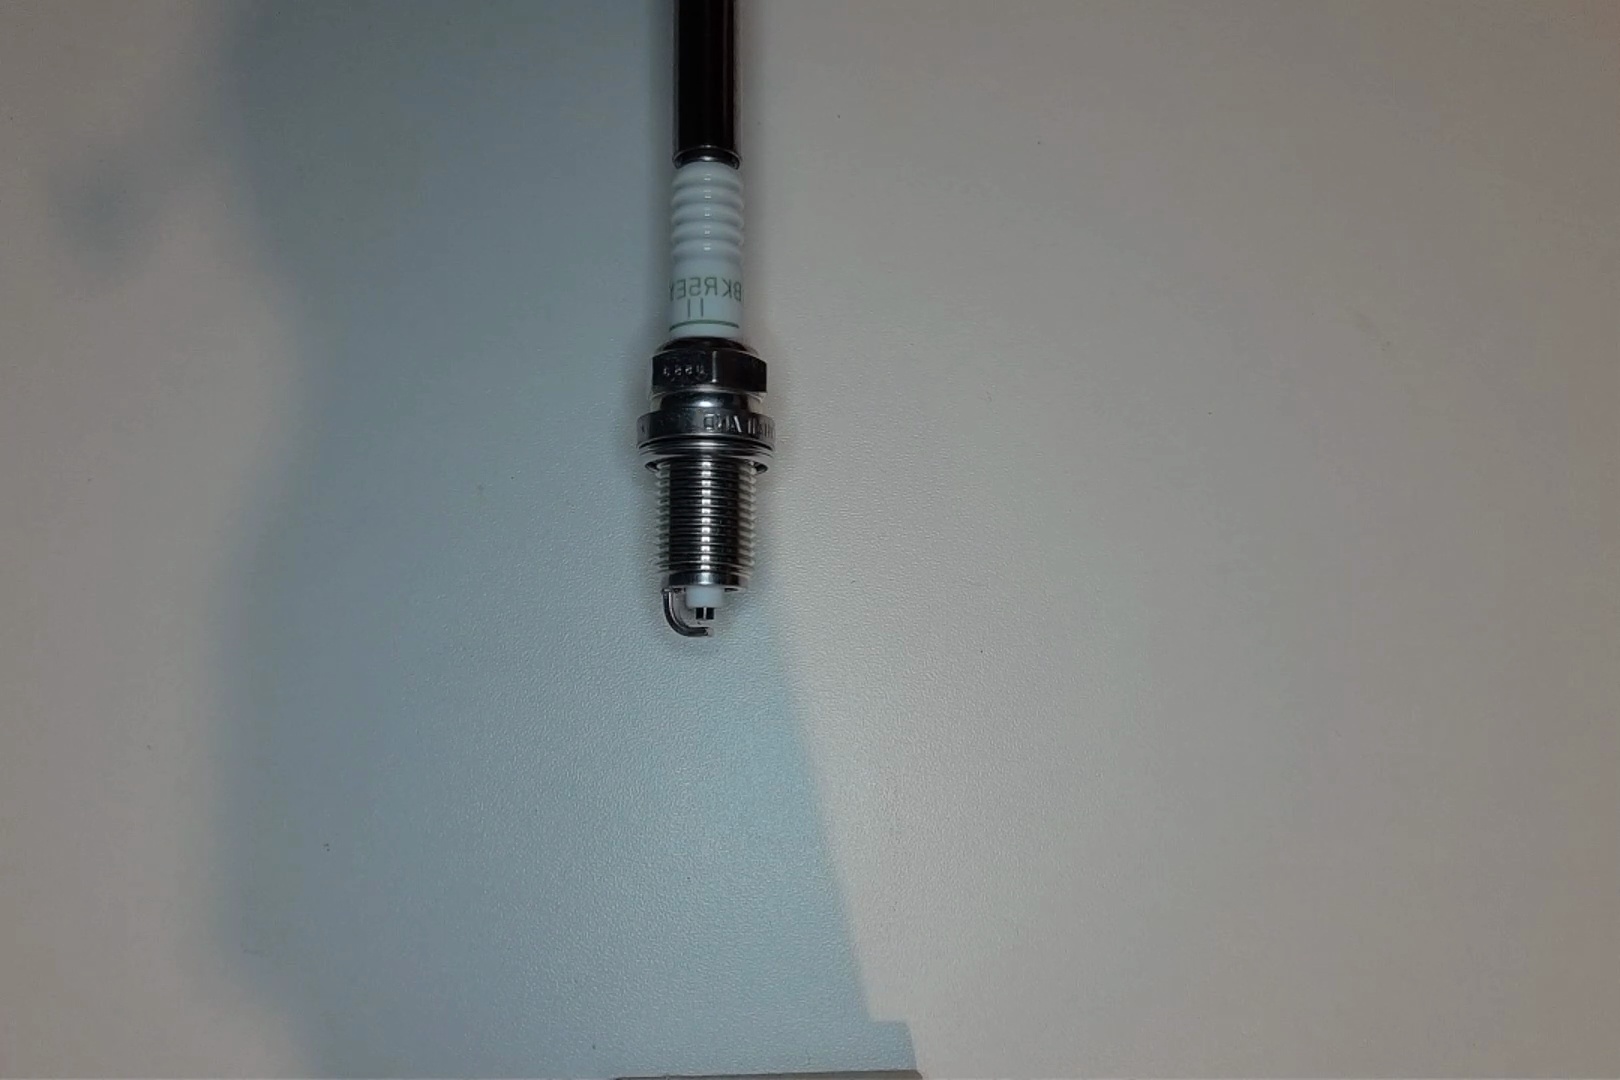
Label: no anomaly